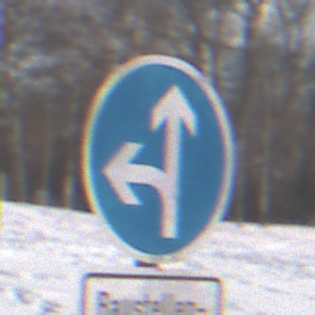
Verkehrszeichen: VorgeschriebeneFahrtrichtungGeradeausOderLinks
Zusatzzeichen unten: SonstigeFahrzeugePersonengruppenFrei1
Umgebung: Outdoor, Nature
Tageszeit: MorningAfternoon
Wetter: PartlyCloudy
Licht: Natural
Jahreszeit: Winter
Kontrast: HighContrast